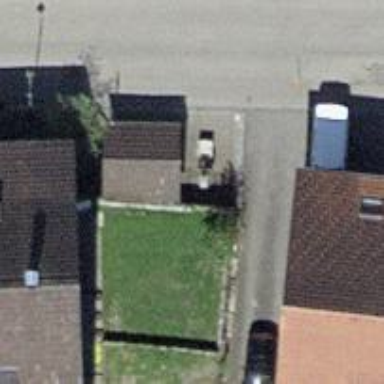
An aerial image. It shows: Post box.